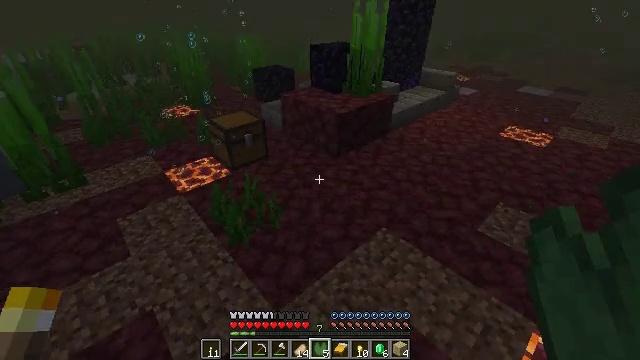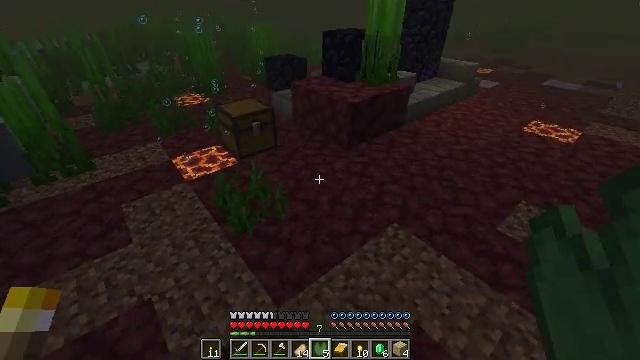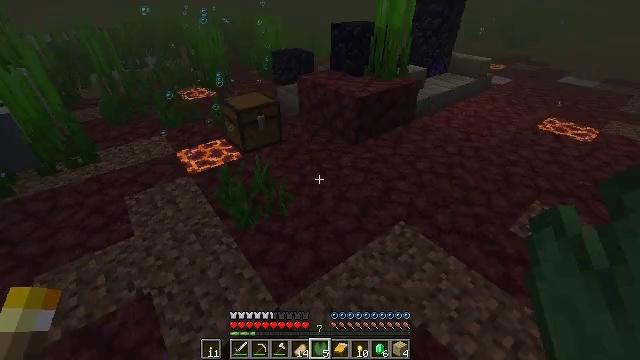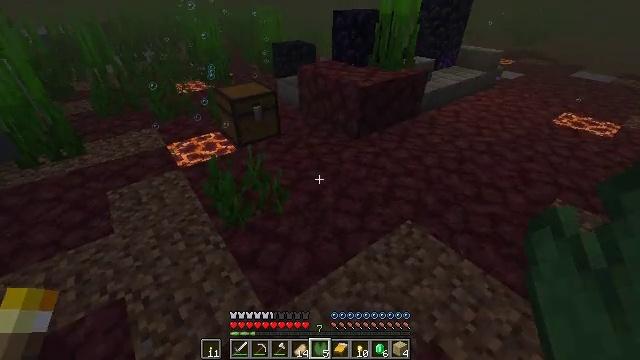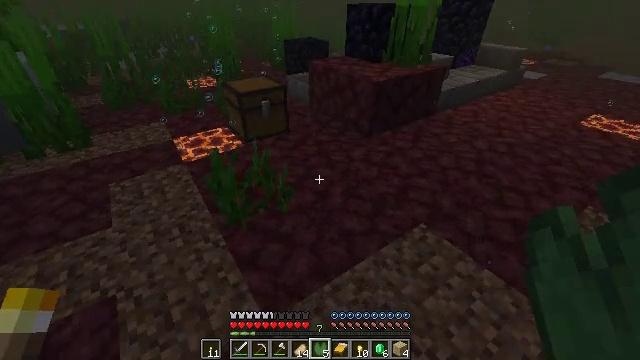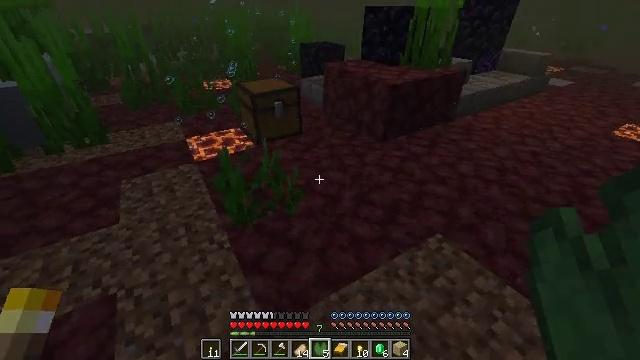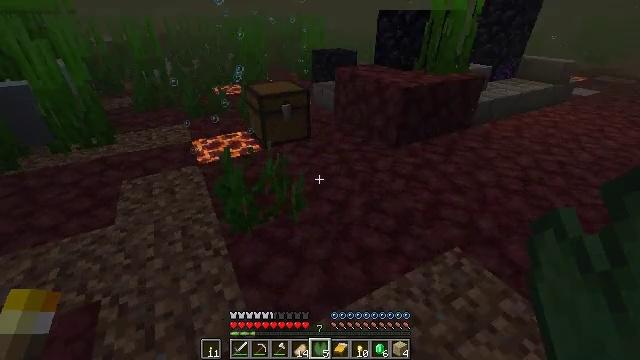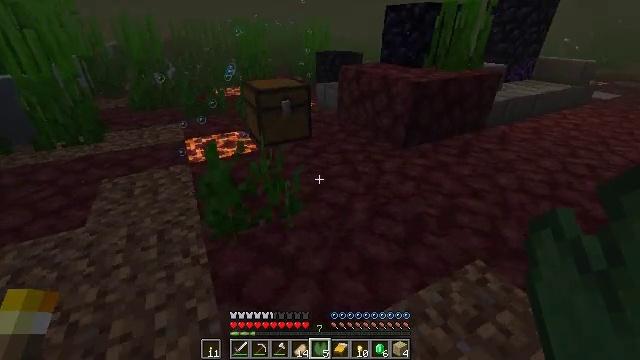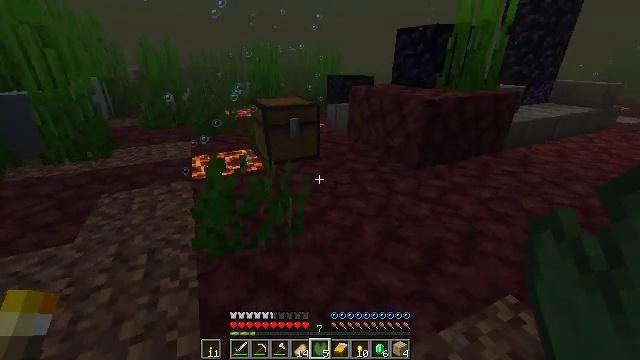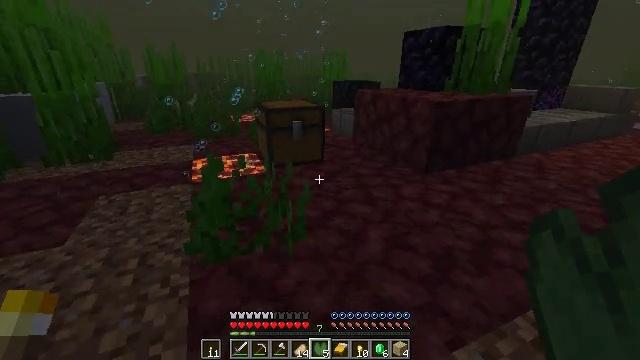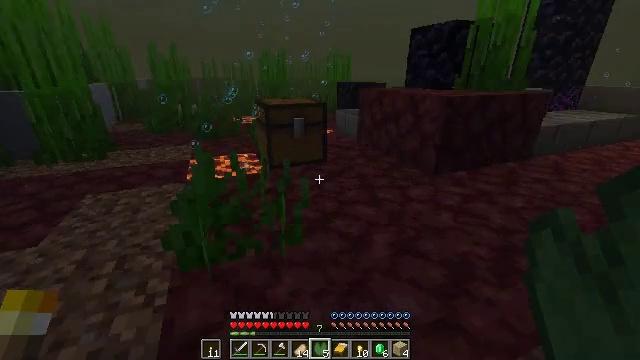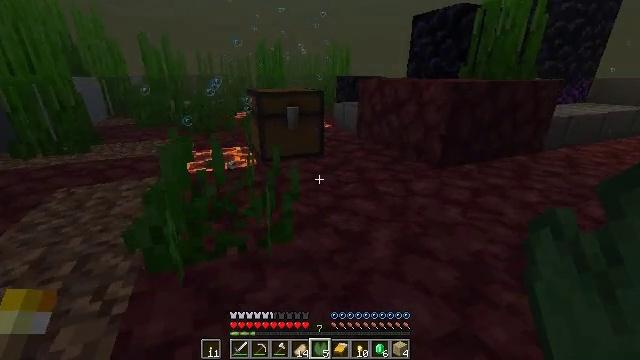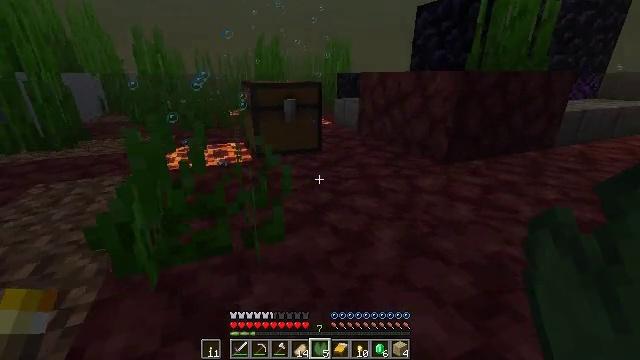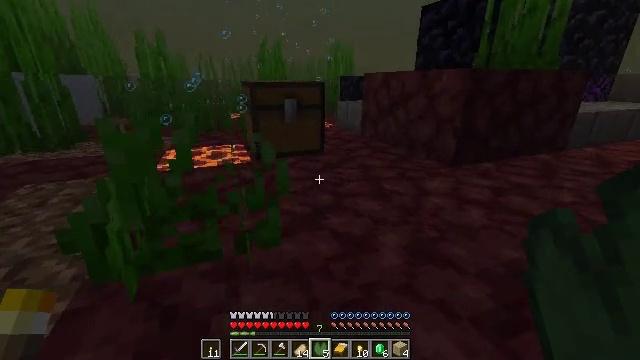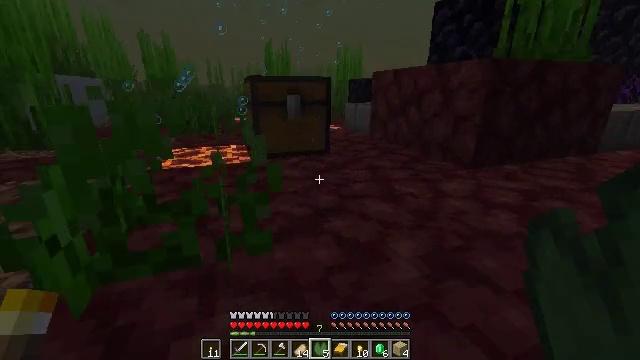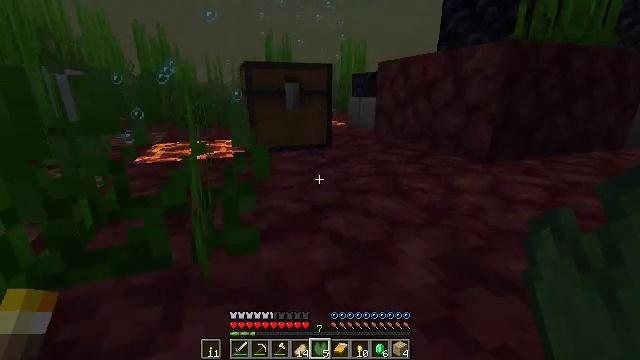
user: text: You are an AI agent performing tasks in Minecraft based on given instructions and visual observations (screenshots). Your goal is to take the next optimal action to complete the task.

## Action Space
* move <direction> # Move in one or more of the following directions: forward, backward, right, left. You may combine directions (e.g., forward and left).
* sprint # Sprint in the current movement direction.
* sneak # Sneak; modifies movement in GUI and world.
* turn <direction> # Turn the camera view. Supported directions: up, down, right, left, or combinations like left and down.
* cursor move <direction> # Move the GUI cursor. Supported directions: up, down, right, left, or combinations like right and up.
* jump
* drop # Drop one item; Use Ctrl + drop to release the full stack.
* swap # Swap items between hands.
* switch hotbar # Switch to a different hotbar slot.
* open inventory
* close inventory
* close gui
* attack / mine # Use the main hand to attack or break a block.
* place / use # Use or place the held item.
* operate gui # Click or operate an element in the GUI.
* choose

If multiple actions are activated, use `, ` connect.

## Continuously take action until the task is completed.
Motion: motion action
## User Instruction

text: Drop a lily pad.
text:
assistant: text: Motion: move forward, sprint, turn left and down
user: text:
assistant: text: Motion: move forward, sprint, turn left
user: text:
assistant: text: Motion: move forward, sprint
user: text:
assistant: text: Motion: move forward, sprint, turn left
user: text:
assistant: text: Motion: move forward, sprint, turn left and up
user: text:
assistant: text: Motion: move forward, sprint, turn left and up
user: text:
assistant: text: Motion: move forward, sprint, turn left and up
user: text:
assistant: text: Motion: move forward, sprint, turn left and up
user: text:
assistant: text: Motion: move forward, sprint, turn left and up
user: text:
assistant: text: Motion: move forward, sprint, turn left and up
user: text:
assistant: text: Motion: move forward, sprint
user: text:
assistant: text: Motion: move forward, sprint
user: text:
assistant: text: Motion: move forward, sprint, turn up
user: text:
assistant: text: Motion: turn left and up
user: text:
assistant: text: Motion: no_op
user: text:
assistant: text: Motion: turn left
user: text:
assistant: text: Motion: turn left and up
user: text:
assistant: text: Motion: turn left and up
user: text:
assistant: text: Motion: turn up
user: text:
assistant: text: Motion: turn up
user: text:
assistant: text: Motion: turn up, use / place
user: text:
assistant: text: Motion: use / place
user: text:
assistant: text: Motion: use / place
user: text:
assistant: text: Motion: turn down, use / place
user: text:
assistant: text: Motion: turn right and down
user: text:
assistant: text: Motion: turn down
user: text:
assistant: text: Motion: no_op
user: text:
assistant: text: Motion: use / place
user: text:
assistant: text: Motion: use / place
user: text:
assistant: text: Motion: use / place